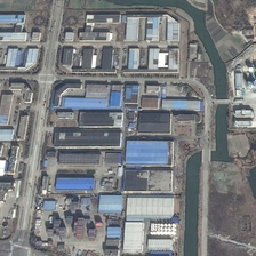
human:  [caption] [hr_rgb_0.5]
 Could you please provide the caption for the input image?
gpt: Many buildings are near a curved river in an industrial area.

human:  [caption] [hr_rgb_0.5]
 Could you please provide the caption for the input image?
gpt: There are many buildings near a winding river in the industrial area.

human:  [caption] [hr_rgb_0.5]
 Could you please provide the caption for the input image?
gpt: Many buildings are near the curved river in the industrial area.

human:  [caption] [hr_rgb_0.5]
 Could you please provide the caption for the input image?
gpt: There are many buildings near the industrial river.

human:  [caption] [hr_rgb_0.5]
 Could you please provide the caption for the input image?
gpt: Many buildings are near a CURVO River in an industrial area.